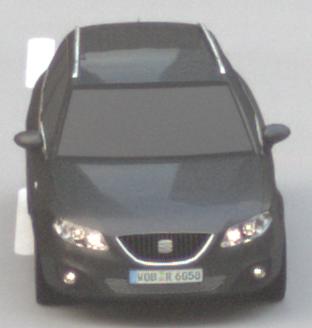
Make: SEAT
Model: Exeo ST 1.6
Detailed model: Exeo (3R) ST
Model produced from: 2010/05
Model produced until: 2010/08
Doors: 5
Color: gray
Road condition: dry road
Daytime: morning or afternoon
Contrast: low contrast